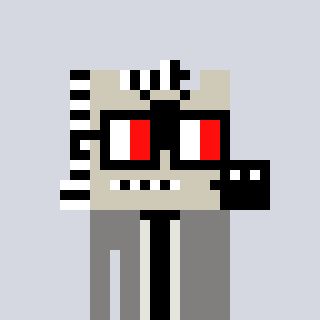
a pixel art character with square glasses with black frames and red eyes, a zebra-shaped head and a bluegrey-colored body on a cool background